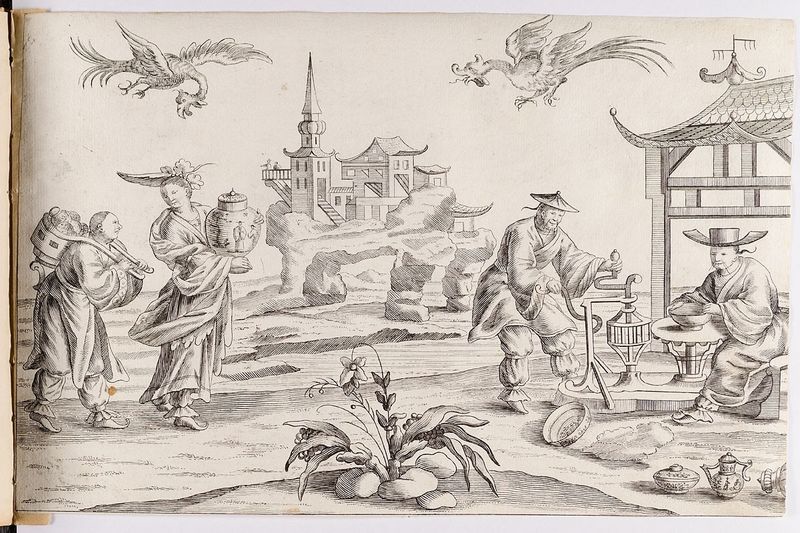
Titel: Chinadarstellung
Künstler: Martin Engelbrecht
Standort: Hamburg
Institution: Museum für Kunst und Gewerbe Hamburg
Schlagwörter: mann, wasser, menschen, blume, frau, hut, blüte, haus, tiere, weg, architektur, barock, steine, pflanzen, krug, vase, topf, papier, grafik, graphik, men, people, woman, handarbeit, tee, fotografie, photographie, gefäß, druckgraphik, druckgrafik, stich, kunstgewerbe, flower, rock, fabelwesen, building, village, kupferstich, bird, kunsthandwerk, feinarbeit, birds, ungeheuer, töpfer, drachen, monster, temple, dack, wasserzeichen, chinese, fabeltier, dragon, fabeltiere, china, phantastik, zwitterwesen, monstrum, das, phantastische, reproduktionen, barockzeit, barockzeitalter, industriedesign, druckerzeugnisse, behälter, völker, nationalitäten, händen, gegenstände, ornamentstich, vorlageblätter, chinesendarstellungen, länder, fantastische, parallelwelt, phantasiewelt